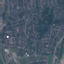
Land use / land cover class: Residential